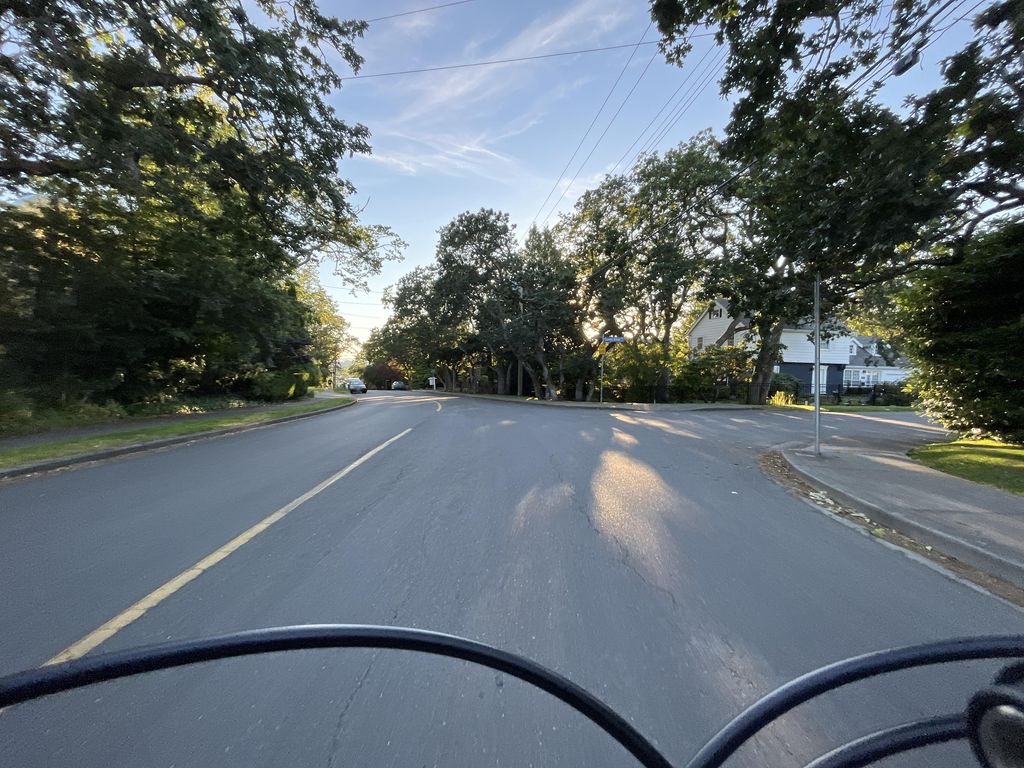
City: victoria